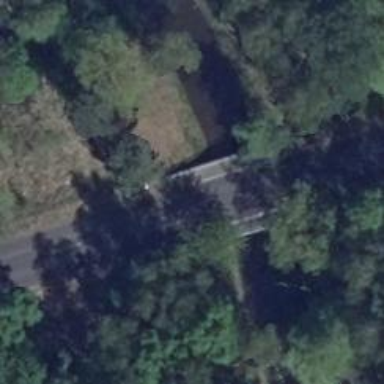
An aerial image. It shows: Unclassified road on bridge.